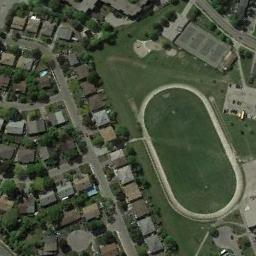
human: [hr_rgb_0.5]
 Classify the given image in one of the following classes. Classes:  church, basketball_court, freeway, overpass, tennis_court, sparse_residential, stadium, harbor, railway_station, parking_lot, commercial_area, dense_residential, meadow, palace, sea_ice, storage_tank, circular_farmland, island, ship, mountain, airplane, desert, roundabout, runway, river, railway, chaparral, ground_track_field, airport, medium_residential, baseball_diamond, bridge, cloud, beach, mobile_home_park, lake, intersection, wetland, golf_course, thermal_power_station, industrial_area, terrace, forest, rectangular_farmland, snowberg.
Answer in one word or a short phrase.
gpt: ground_track_field